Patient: sex F, age 80
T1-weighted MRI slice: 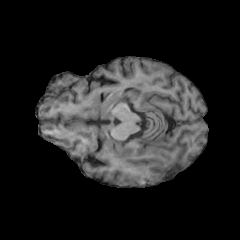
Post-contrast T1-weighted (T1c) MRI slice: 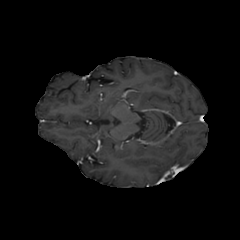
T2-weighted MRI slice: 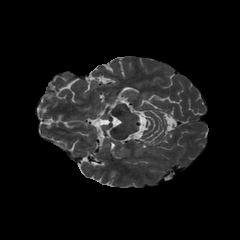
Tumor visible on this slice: no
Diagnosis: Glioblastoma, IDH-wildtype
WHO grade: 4